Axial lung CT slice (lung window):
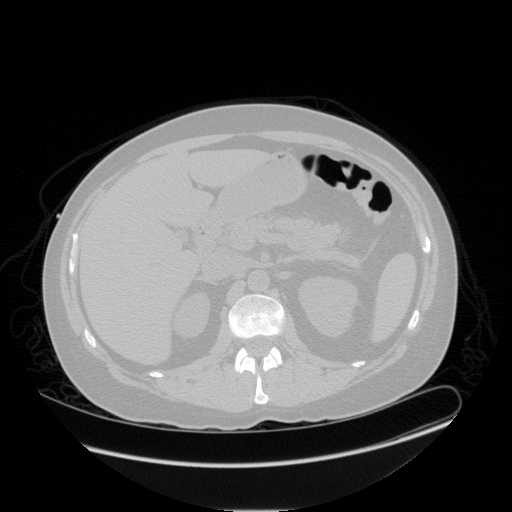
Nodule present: no